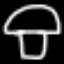
Label: mushroom